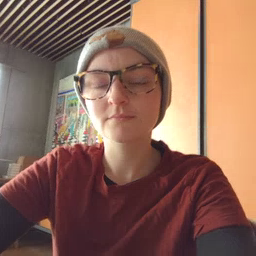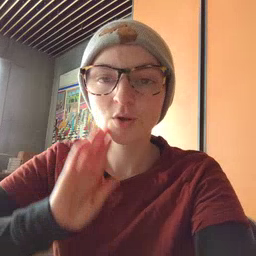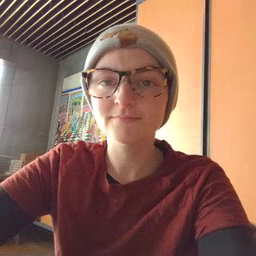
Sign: brown